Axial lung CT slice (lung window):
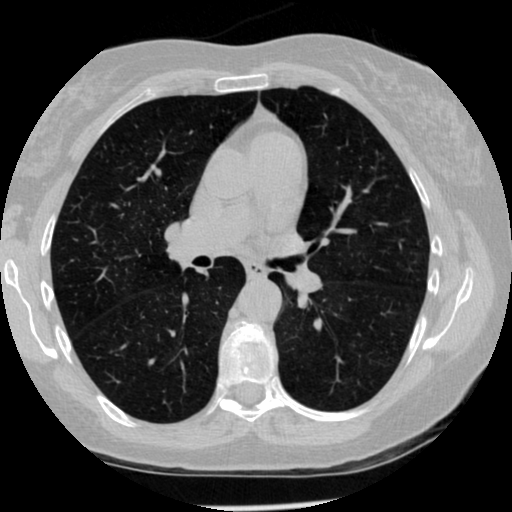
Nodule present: no